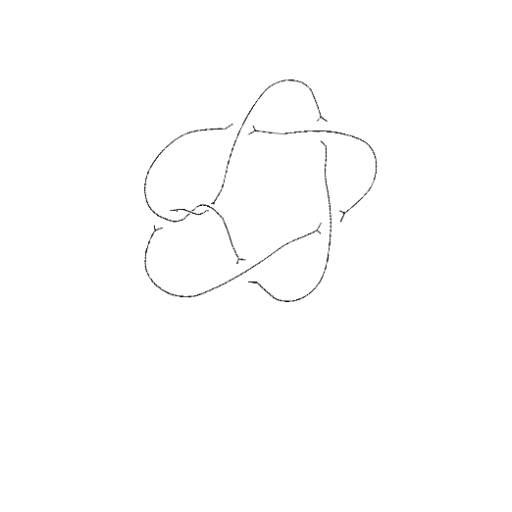
Crossing number: 7